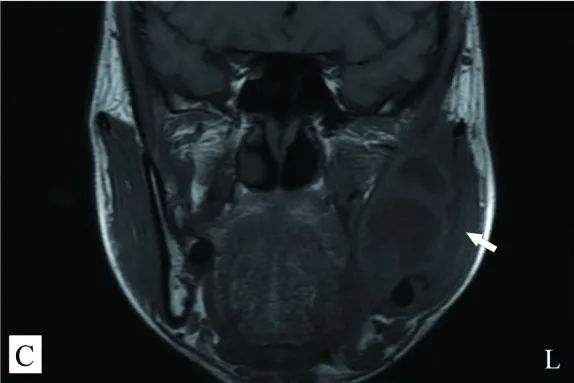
CT images of the maxillofacial region. (C) Coronal MRI scan. Arrow shows an irregular, thick-walled cystic mass in the left ramus of the mandible.
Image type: radiology (mri)